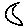
Label: moon